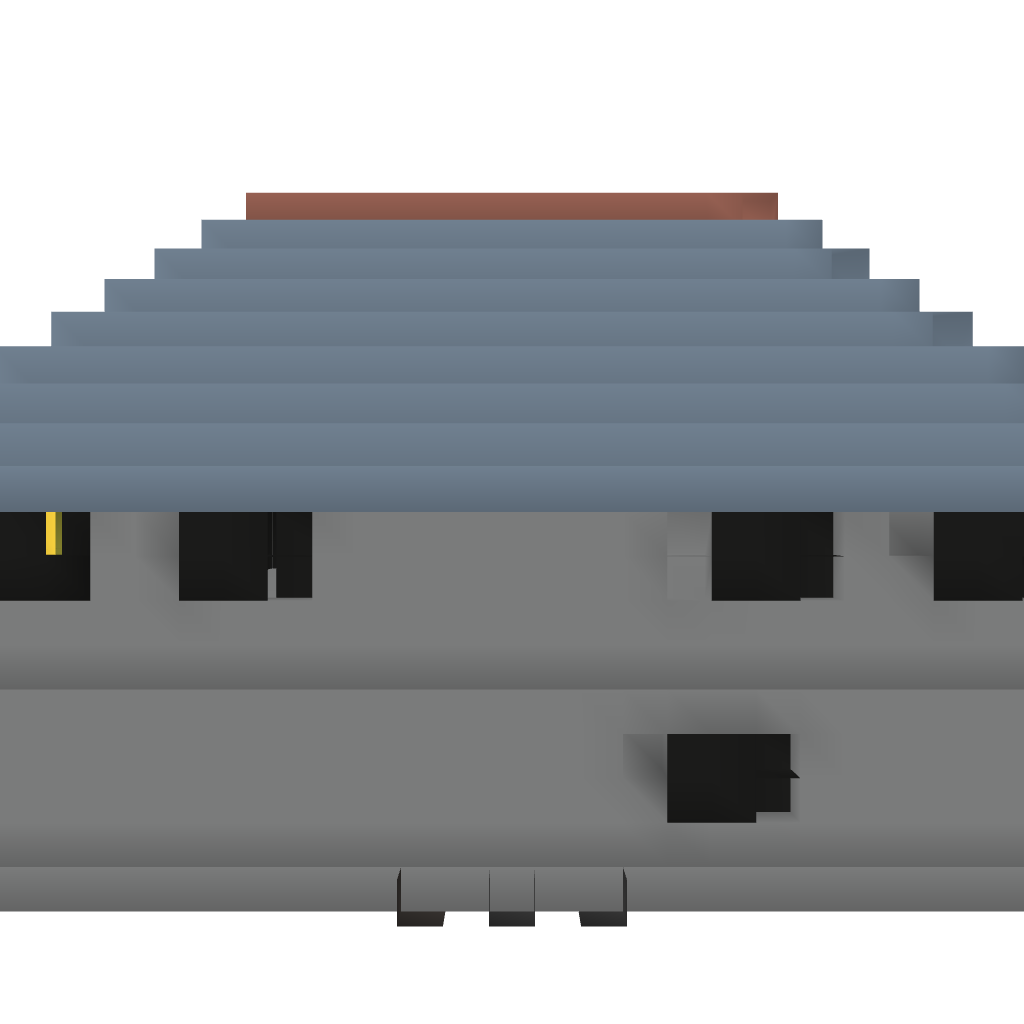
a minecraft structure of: Hotel